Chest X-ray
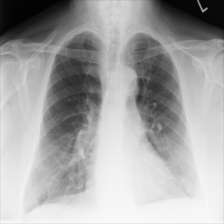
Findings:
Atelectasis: negative
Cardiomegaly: negative
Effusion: negative
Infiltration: positive
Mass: negative
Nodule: negative
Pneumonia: negative
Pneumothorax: negative
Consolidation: negative
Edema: negative
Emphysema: positive
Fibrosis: negative
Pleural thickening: negative
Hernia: negative